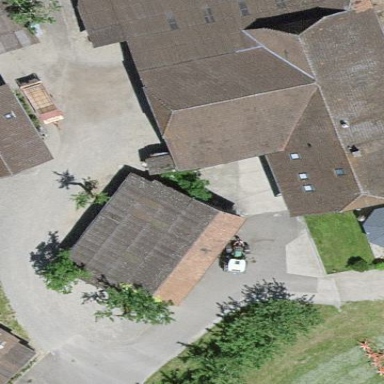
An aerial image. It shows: Farm building.